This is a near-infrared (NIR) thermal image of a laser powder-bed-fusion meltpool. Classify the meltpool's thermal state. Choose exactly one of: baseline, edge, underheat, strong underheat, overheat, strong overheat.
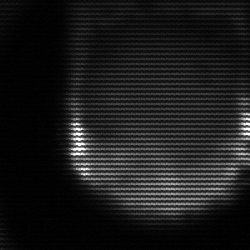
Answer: strong underheat